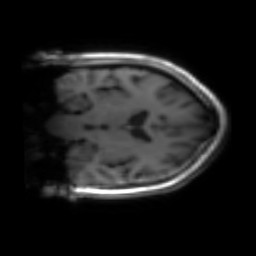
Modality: inplaneT1
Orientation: coronal
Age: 21
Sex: female
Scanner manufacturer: siemens
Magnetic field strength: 3 T
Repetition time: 1.2 s
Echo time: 0.00251 s